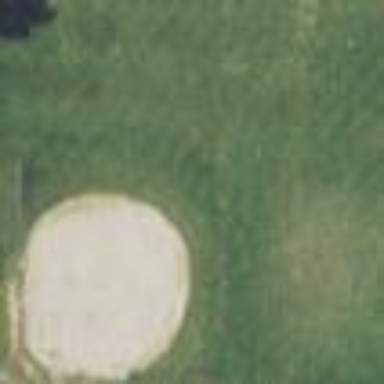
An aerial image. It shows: Baseball pitch for leisure land activities.